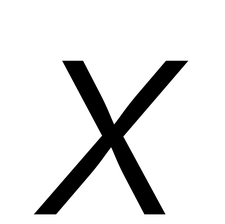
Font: Inter-Italic_Light_Italic